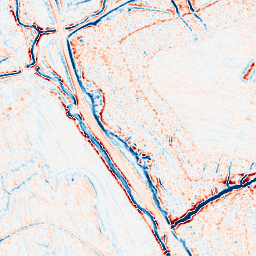
Category: edge_preserving
Decomposition family: bilateral
Decomposition parameters: d: 9
sigma_color: 75
sigma_space: 25
Upsampling method: cubic_catmull_rom
Upsampling parameters: scale: 2
Upsampling scale: 2